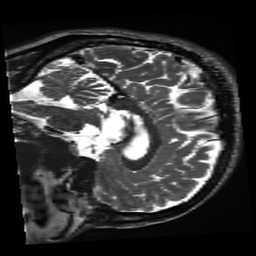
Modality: inplaneT2
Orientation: sagittal
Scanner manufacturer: siemens
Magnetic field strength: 3 T
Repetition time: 11 s
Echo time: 0.059 s